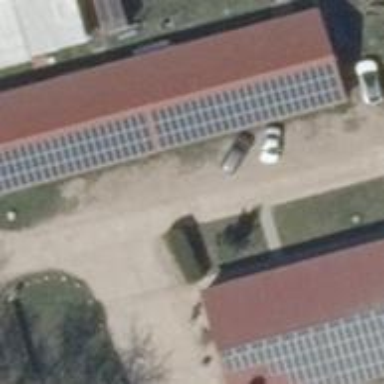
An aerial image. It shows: Small solar photovoltaic panel generator is producing electricity.